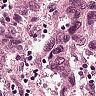
Metastatic tissue present: yes